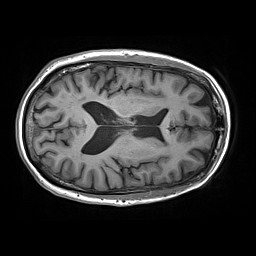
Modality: T1w
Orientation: axial
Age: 61
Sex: male
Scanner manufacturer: siemens
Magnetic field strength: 3 T
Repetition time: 2.2 s
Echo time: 0.00245 s